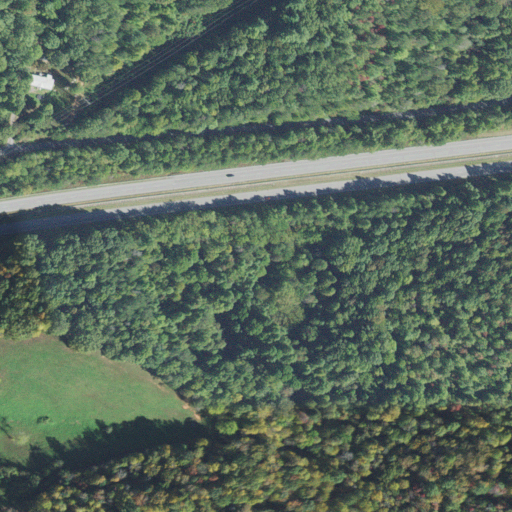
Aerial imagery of valley in North Carolina named Battle Cove containing mixed forest, deciduous forest, low intensity development, open development, grassland, shrub, and medium intensity development